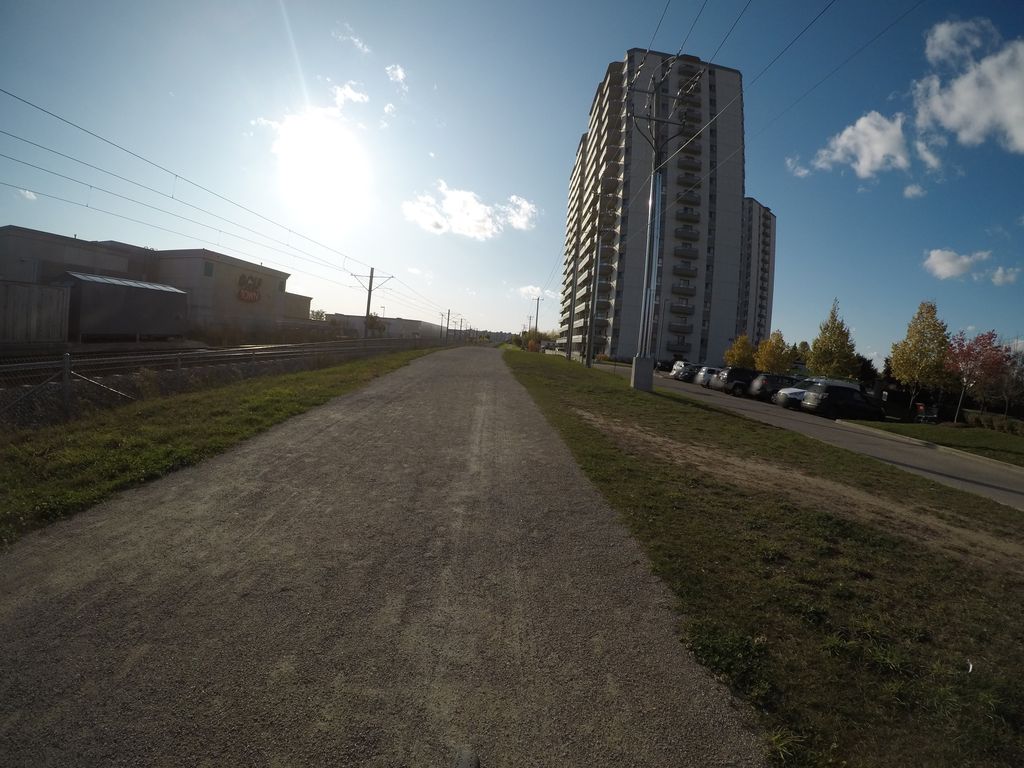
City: kitchener-waterloo